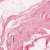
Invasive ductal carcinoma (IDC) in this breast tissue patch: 0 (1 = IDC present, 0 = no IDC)